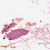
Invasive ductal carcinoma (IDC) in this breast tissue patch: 0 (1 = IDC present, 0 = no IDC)